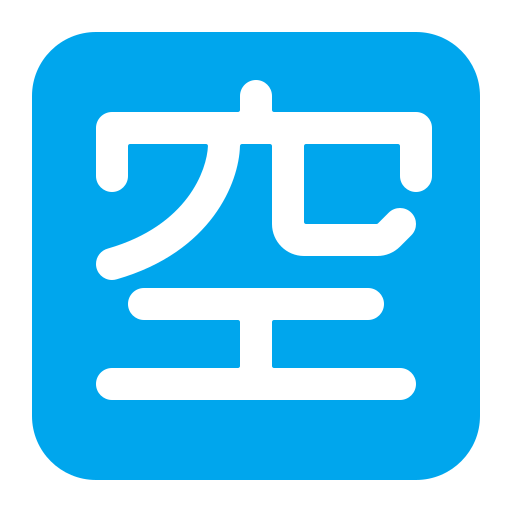
japanese vacancy button flat